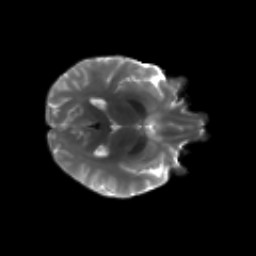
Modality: T2w
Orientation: axial
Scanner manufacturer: siemens
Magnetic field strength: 3 T
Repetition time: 4.16 s
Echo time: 0.0806 s